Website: apple-inc
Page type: review-order
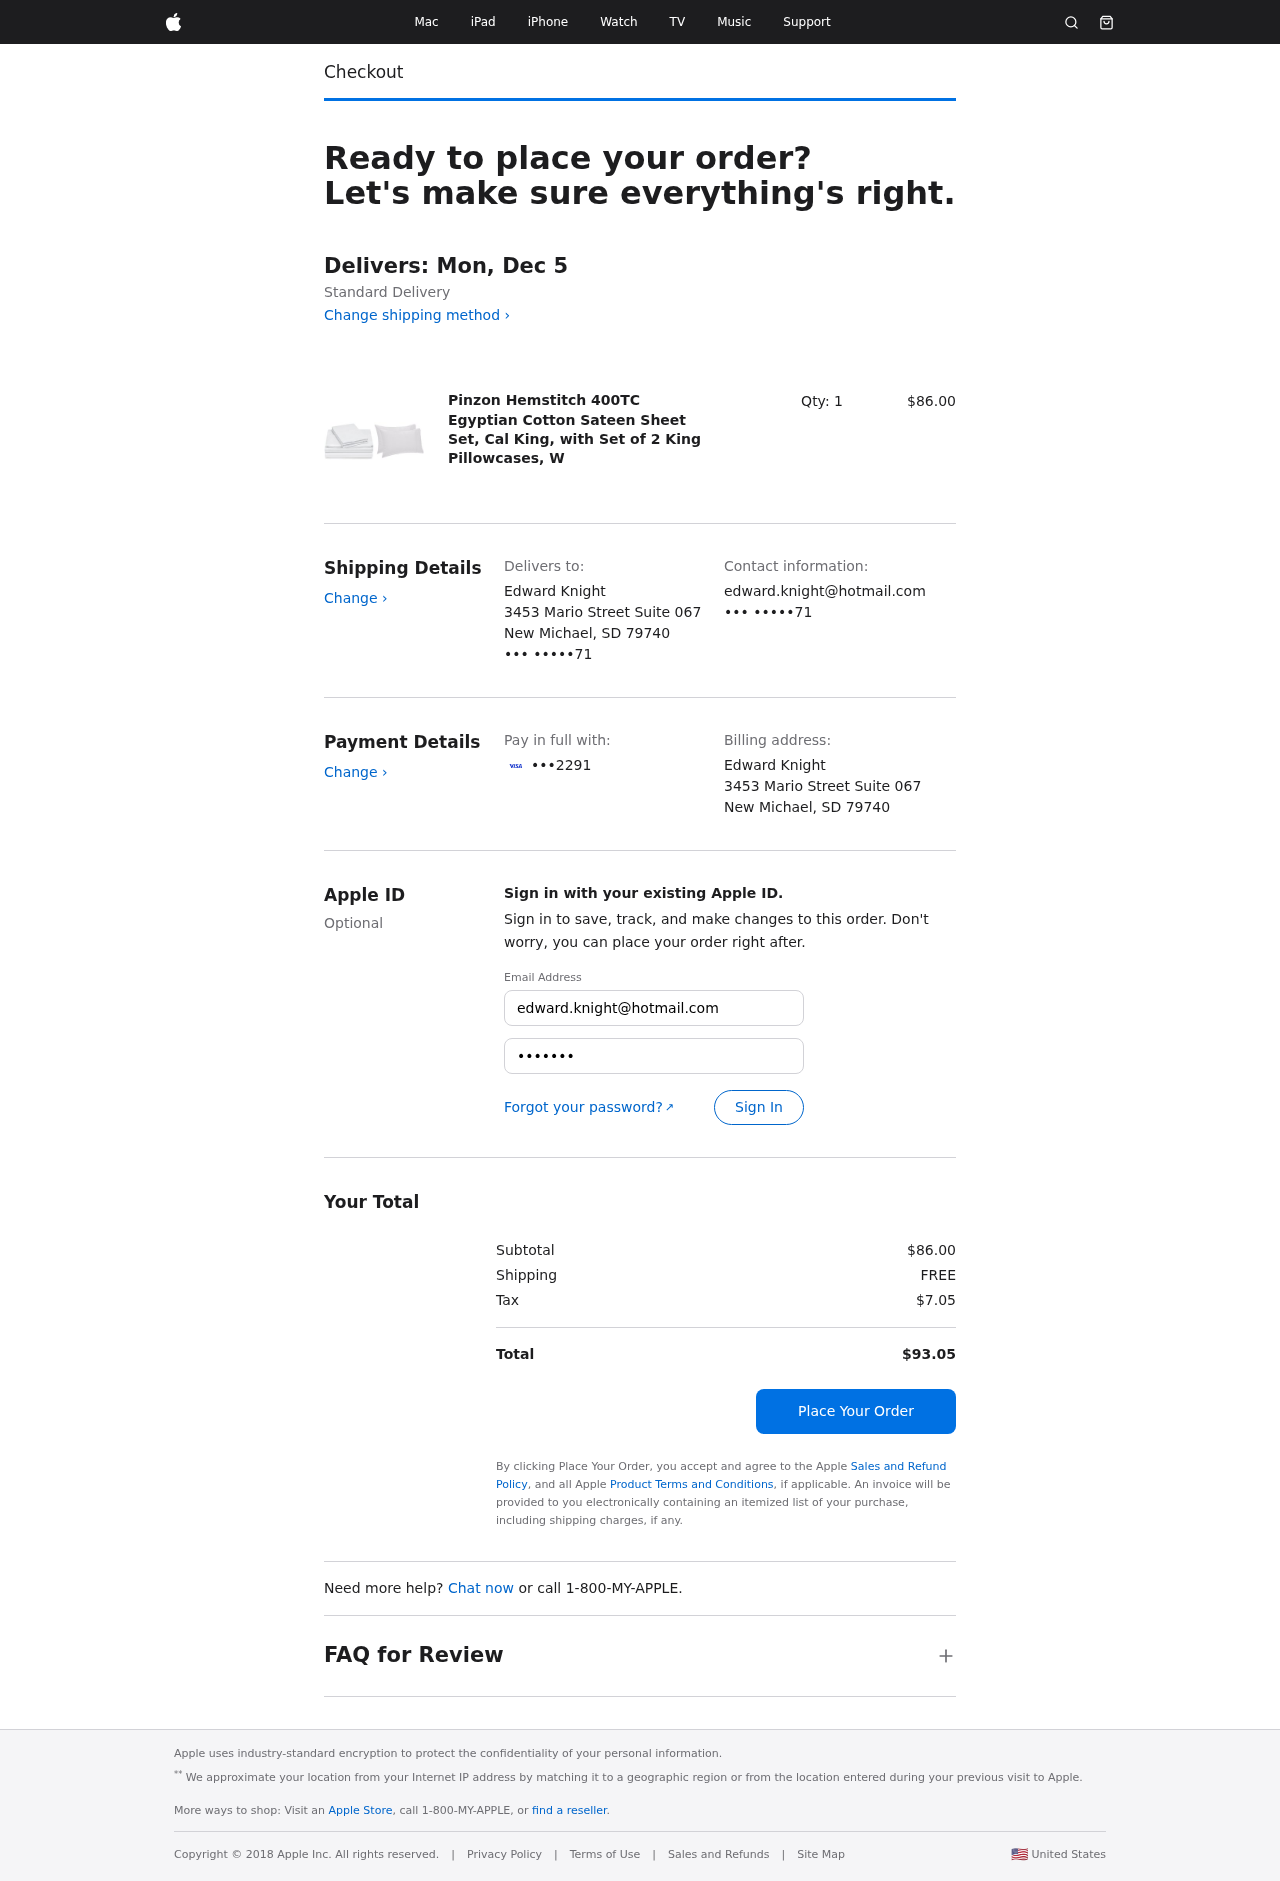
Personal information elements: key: PII_CARD_LAST4
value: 2291
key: PII_CITY_STATE_ZIP
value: New Michael, SD 79740
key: PII_EMAIL3
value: edward.knight@hotmail.com
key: PII_FULLNAME
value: Edward Knight
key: PII_PHONE_SUFFIX
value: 71
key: PII_STREET
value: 3453 Mario Street Suite 067
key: PII_EMAIL2
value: edward.knight@hotmail.com
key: PII_PHONE_SUFFIX2
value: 71
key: PII_FULLNAME2
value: Edward Knight
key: PII_STREET2
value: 3453 Mario Street Suite 067
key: PII_CITY_STATE_ZIP2
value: New Michael, SD 79740
Product elements: key: PRODUCT1_NAME
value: Pinzon Hemstitch 400TC Egyptian Cotton Sateen Sheet Set, Cal King, with Set of 2 King Pillowcases, W
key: PRODUCT1_PRICE
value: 86
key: PRODUCT1_QUANTITY
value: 1
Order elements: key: ORDER_DELIVERY_DATE
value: Delivers: Mon, Dec 5
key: ORDER_SUBTOTAL
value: $86.00
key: ORDER_SHIPPING_COST
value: FREE
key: ORDER_TAX
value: $7.05
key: ORDER_TOTAL
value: $93.05